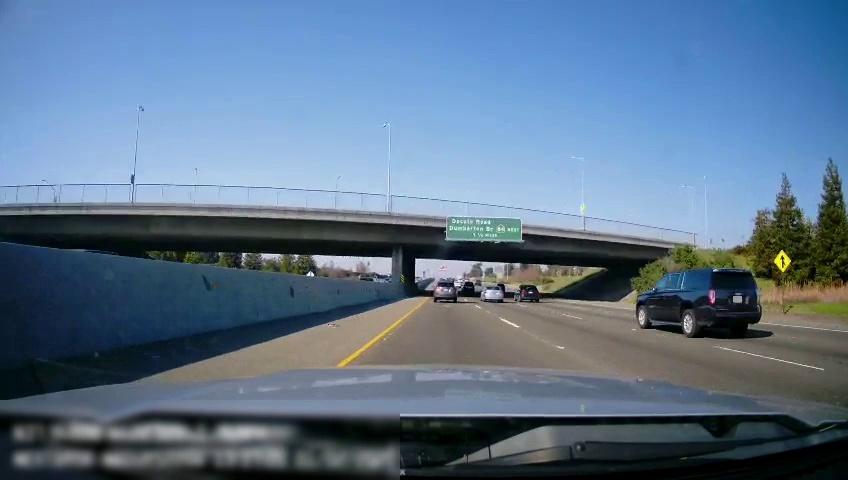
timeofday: Day
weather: Sunny
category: Drivable Space
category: Vehicles | SUV
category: Vehicles | SUV
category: Vehicles | SUV
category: Vehicles | Car
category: Vehicles | Truck
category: Lanes | Current Lane
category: Lanes | Current Lane
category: Lanes | Alternate Lane
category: Lanes | Alternate Lane
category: Lanes | Alternate Lane
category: Traffic | Signs
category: Traffic | Signs